Field crop: maize
Growth stage: 2
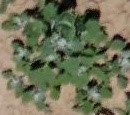
Species: chenopodium